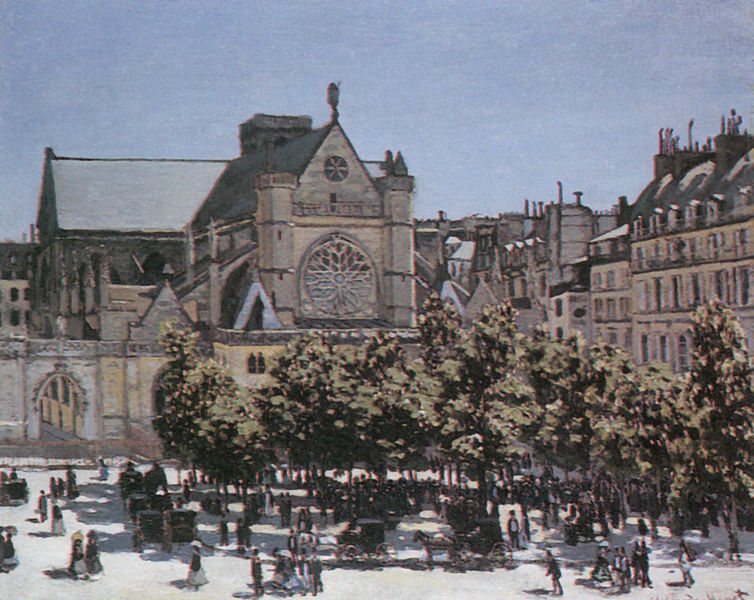
Titel: Saint-Germain l'Auxerrois
Künstler: Claude Monet
Standort: Berlin
Institution: Neue Nationalgalerie
Schlagwörter: baum, blau, gemälde, himmel, laub, schatten, weiß, baumstämme, bäume, frauen, gelb, grün, impressionismus, menschen, ocker, stadt, fenster, frankreich, grau, hell, licht, paris, strasse, säulen, dach, gebäude, haus, park, rose, schnee, leute, malerei, versammlung, mensch, öl, häuser, kirche, sonne, gotik, kamine, pferd, pferde, statue, fassade, fassaden, wohnhäuser, pointilismus, dächer, giebel, mauer, schornsteine, winter, fußgänger, kutsche, kutschen, platz, französisch, wagen, promenade, warten, tor, stadtansicht, bögen, burg, türme, rundfenster, torbogen, dom, spaziergang, gauben, wägen, sonnig, hauptschiff, kathedrale, sonntag, gotisch, querhaus, rosenfenster, rosette, mauern, pferdekutschen, marktplatz, seurat, signac, spaziergänger, sakralbau, stadtplatz, pferdewagen, durchfahrt, gesimse, vierung, westfassade, fensterrose, fialen, querschiff, strebewerk, westwerk, häuserreihe, maänner, ostseite, droschken, brandwand, verkehrsinsel, filialen, rosettenfenster, kirchgang, standansicht, gespanne, sonnenschin, stadtzwntrum, nschen, wetswerk, kirchenansicht, filalen, pointiliismus, pointilismius